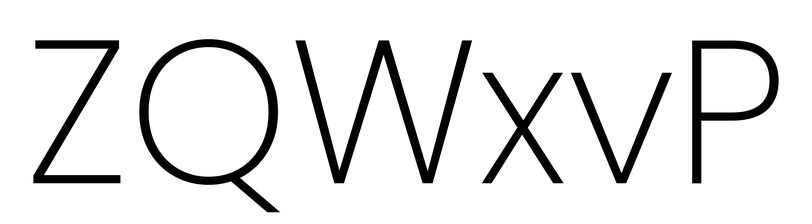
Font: Poppins-ExtraLight